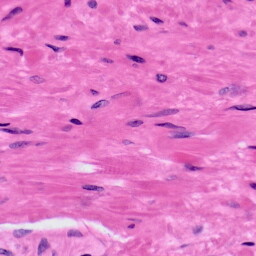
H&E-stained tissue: Prostate